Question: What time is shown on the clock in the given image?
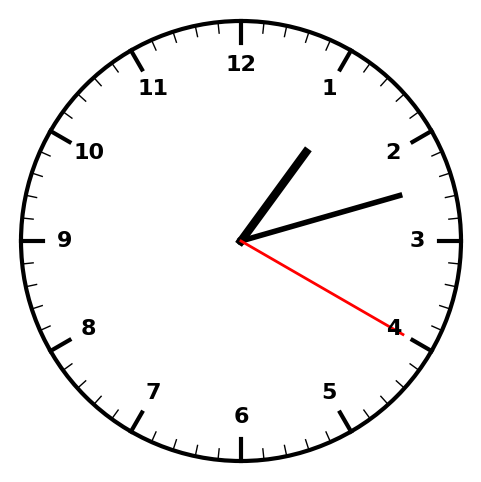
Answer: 01:12:20